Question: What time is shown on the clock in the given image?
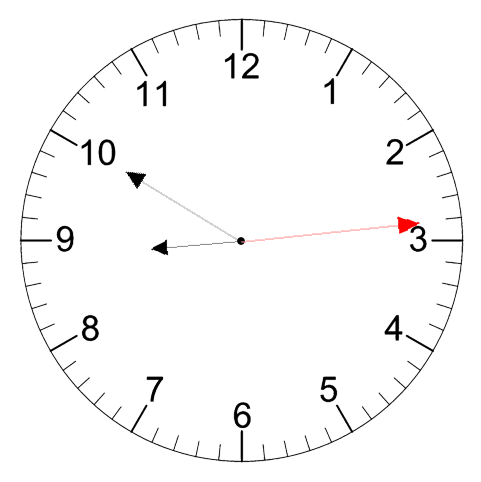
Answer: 08:50:14